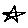
Label: star